Question: Is there an easy way in C# .NET to print out an ArrayList() "nicely" like how the WCF Test Client does:

...or was there a of looping and stuff going on in this program.
Again, can this be done easily or not? Not asking how if its complicated.
Also, just plain text is fine those items are interactable
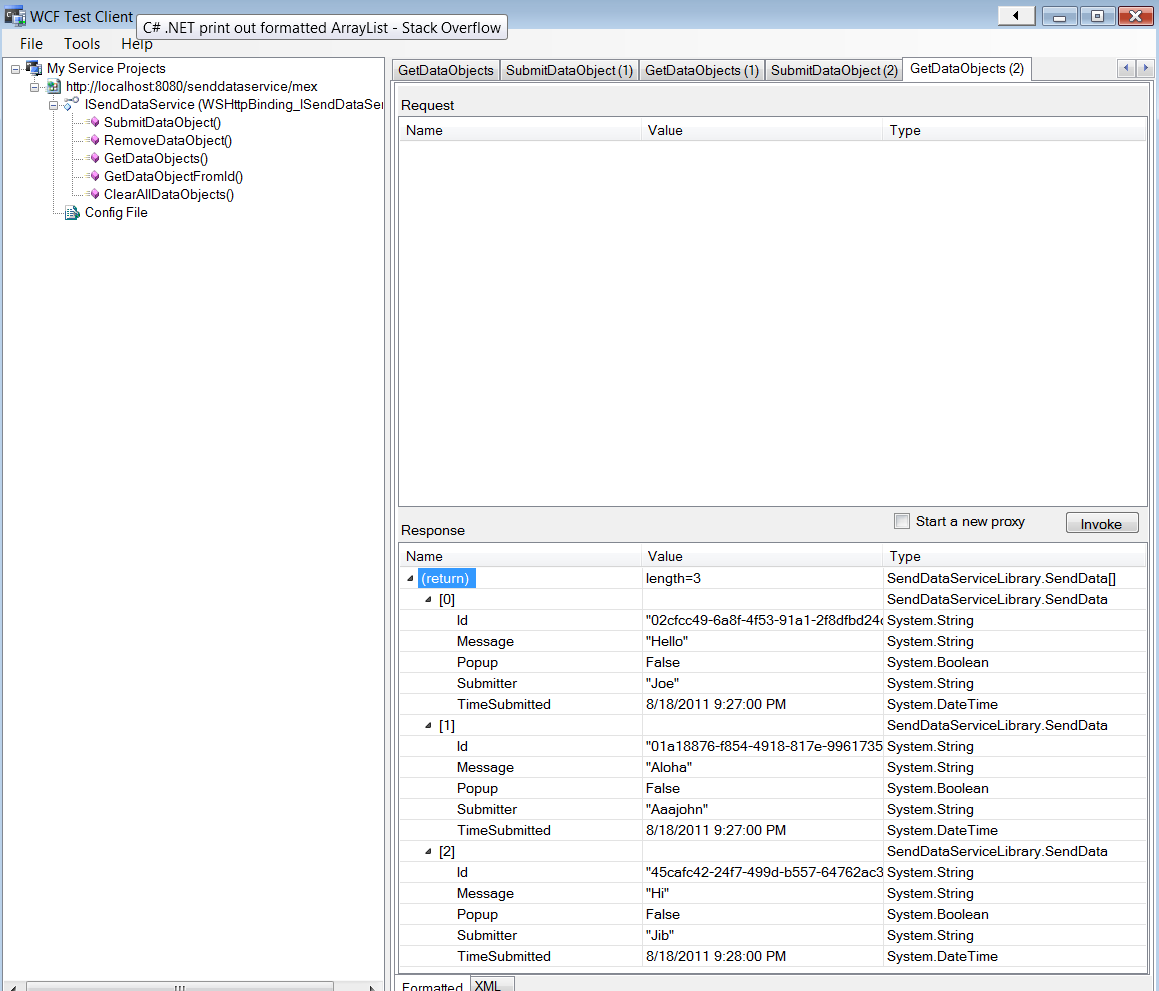
Answer: You can use this object dumper class from the Linq Samples, or you could use the JSON serializer.
'''
//Copyright (C) Microsoft Corporation. All rights reserved.
using System;
using System.IO;
using System.Collections;
using System.Collections.Generic;
using System.Reflection;
// See the ReadMe.html for additional information
public class ObjectDumper {
public static void Write(object element)
{
Write(element, 0);
}
public static void Write(object element, int depth)
{
Write(element, depth, Console.Out);
}
public static void Write(object element, int depth, TextWriter log)
{
ObjectDumper dumper = new ObjectDumper(depth);
dumper.writer = log;
dumper.WriteObject(null, element);
}
TextWriter writer;
int pos;
int level;
int depth;
private ObjectDumper(int depth)
{
this.depth = depth;
}
private void Write(string s)
{
if (s != null) {
writer.Write(s);
pos += s.Length;
}
}
private void WriteIndent()
{
for (int i = 0; i < level; i++) writer.Write(" ");
}
private void WriteLine()
{
writer.WriteLine();
pos = 0;
}
private void WriteTab()
{
Write(" ");
while (pos % 8 != 0) Write(" ");
}
private void WriteObject(string prefix, object element)
{
if (element == null || element is ValueType || element is string) {
WriteIndent();
Write(prefix);
WriteValue(element);
WriteLine();
}
else {
IEnumerable enumerableElement = element as IEnumerable;
if (enumerableElement != null) {
foreach (object item in enumerableElement) {
if (item is IEnumerable && !(item is string)) {
WriteIndent();
Write(prefix);
Write("...");
WriteLine();
if (level < depth) {
level++;
WriteObject(prefix, item);
level--;
}
}
else {
WriteObject(prefix, item);
}
}
}
else {
MemberInfo[] members = element.GetType().GetMembers(BindingFlags.Public | BindingFlags.Instance);
WriteIndent();
Write(prefix);
bool propWritten = false;
foreach (MemberInfo m in members) {
FieldInfo f = m as FieldInfo;
PropertyInfo p = m as PropertyInfo;
if (f != null || p != null) {
if (propWritten) {
WriteTab();
}
else {
propWritten = true;
}
Write(m.Name);
Write("=");
Type t = f != null ? f.FieldType : p.PropertyType;
if (t.IsValueType || t == typeof(string)) {
WriteValue(f != null ? f.GetValue(element) : p.GetValue(element, null));
}
else {
if (typeof(IEnumerable).IsAssignableFrom(t)) {
Write("...");
}
else {
Write("{ }");
}
}
}
}
if (propWritten) WriteLine();
if (level < depth) {
foreach (MemberInfo m in members) {
FieldInfo f = m as FieldInfo;
PropertyInfo p = m as PropertyInfo;
if (f != null || p != null) {
Type t = f != null ? f.FieldType : p.PropertyType;
if (!(t.IsValueType || t == typeof(string))) {
object value = f != null ? f.GetValue(element) : p.GetValue(element, null);
if (value != null) {
level++;
WriteObject(m.Name + ": ", value);
level--;
}
}
}
}
}
}
}
}
private void WriteValue(object o)
{
if (o == null) {
Write("null");
}
else if (o is DateTime) {
Write(((DateTime)o).ToShortDateString());
}
else if (o is ValueType || o is string) {
Write(o.ToString());
}
else if (o is IEnumerable) {
Write("...");
}
else {
Write("{ }");
}
}
}
'''